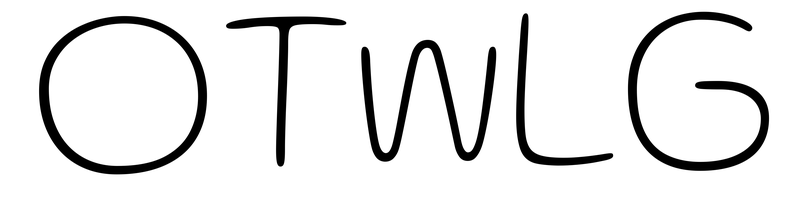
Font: Gluten_Thin